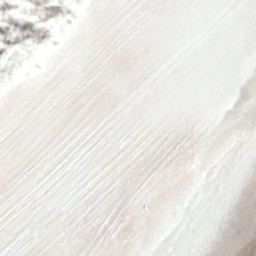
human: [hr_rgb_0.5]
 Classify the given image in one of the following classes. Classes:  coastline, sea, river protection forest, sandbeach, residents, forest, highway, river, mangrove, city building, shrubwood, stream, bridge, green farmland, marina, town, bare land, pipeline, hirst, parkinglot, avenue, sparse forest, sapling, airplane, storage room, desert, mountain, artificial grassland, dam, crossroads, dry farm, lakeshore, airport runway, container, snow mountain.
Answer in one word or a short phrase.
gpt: sandbeach